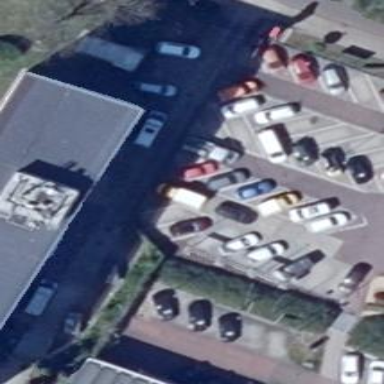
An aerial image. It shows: Parking area with surface.